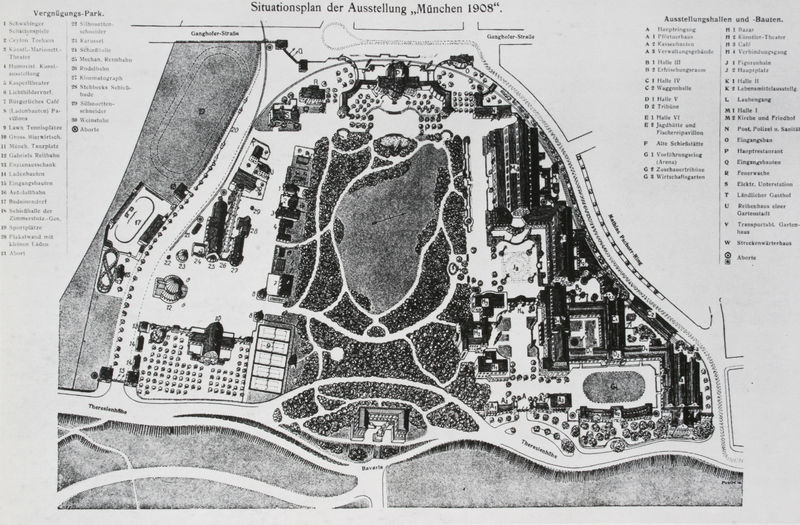
Titel: Situationsplan der Ausstellung "München 1908"
Schlagwörter: see, gebäude, park, weg, architektur, häuser, wege, garten, schrift, zahlen, ziffern, münchen, buchstaben, beschriftung, entwurf, plan, legende, erklärung, grundriss, stadtplan